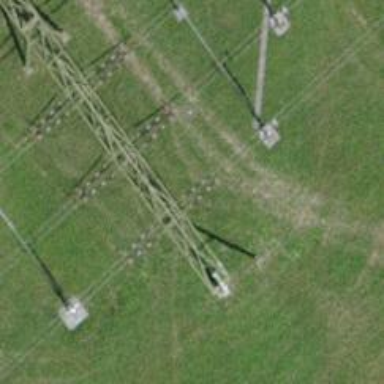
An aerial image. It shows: Insulator used in power equipment.